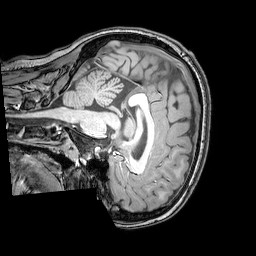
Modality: T1w
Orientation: sagittal
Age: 22
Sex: female
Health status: healthy
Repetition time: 0.081 s
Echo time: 0.037 s